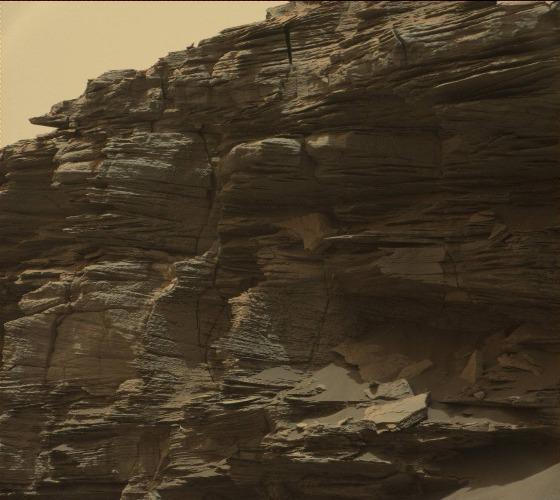
Terrain classes present: Bedrock, Gravel / Sand / Soil, Shadow, Sky / Distant Mountains